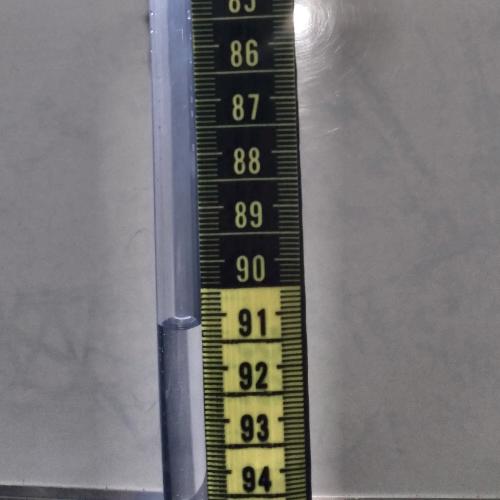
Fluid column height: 91.2 cm